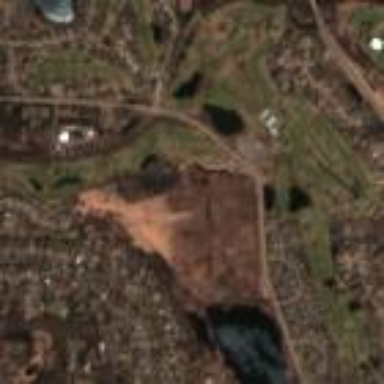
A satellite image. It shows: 18-hole golf course classified as leisure land.